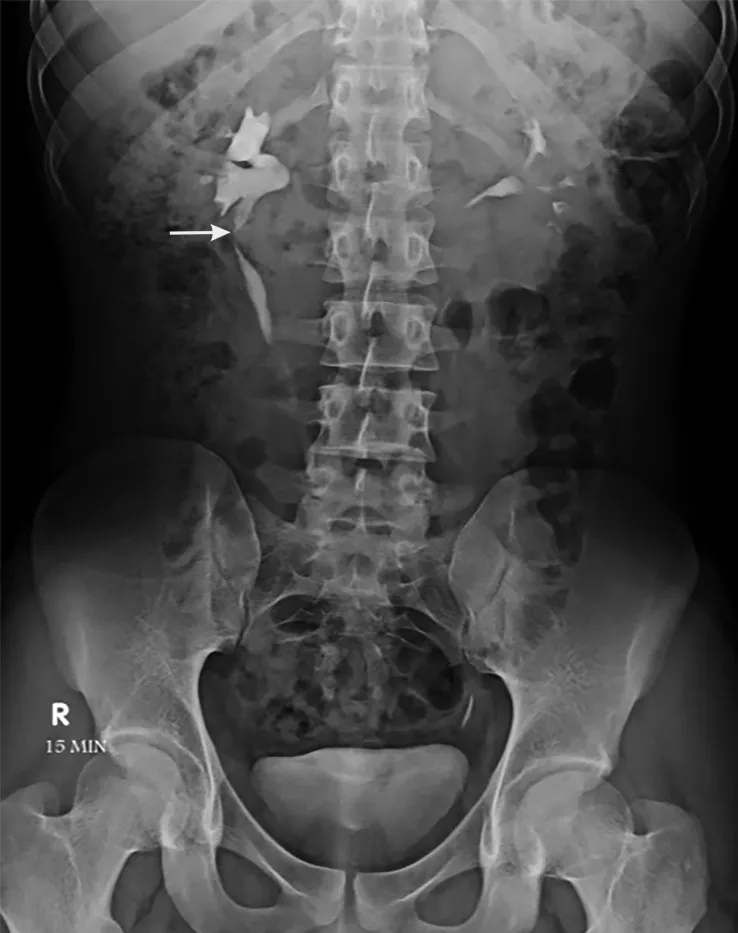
Intravenous pyelography done after 4 months, showing good drainage of contrast across the ureterocalicostomy site (arrow).
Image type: radiology (x_ray)